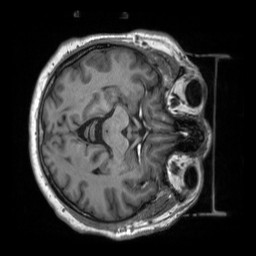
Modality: T1w
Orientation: axial
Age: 64
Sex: male
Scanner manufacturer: siemens
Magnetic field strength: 3 T
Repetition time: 2.53 s
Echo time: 0.00219 s